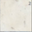
Piece: xx